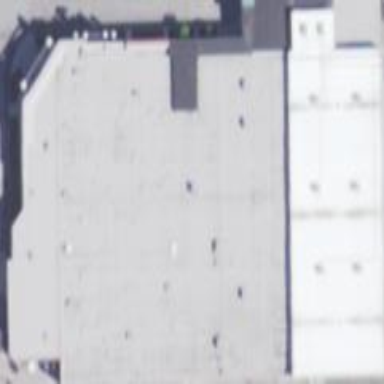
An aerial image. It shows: Building with furniture shop.